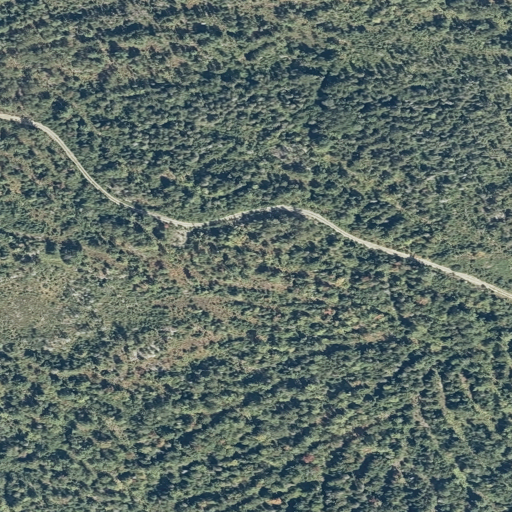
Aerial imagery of mountain in Maine named The Norways containing only evergreen forest